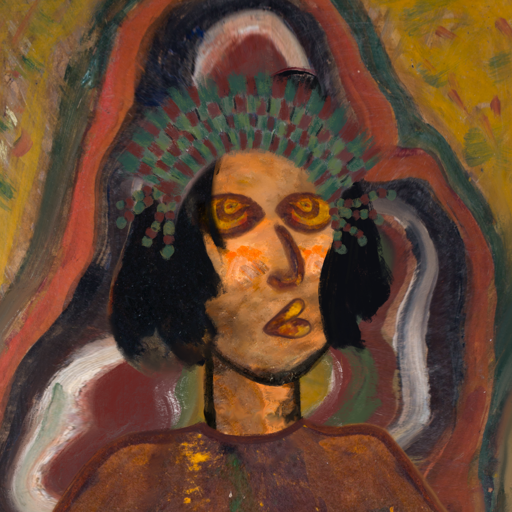
Background: AfterRaid, Head And Neck Side: Gypsy_Queen, Face Side: Comrade, Bust: Comrade, Hair Side: Mosgoul, Head Accessory: After_Raid_Crown, Second Necklace: Blank, Necklace: Blank, Baby: Blank